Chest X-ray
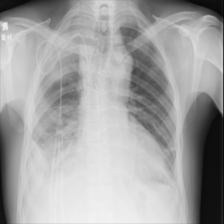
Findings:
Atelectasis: negative
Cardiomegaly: negative
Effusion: positive
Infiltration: negative
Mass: positive
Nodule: negative
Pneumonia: negative
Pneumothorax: negative
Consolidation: negative
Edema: negative
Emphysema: negative
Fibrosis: negative
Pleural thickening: negative
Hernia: negative